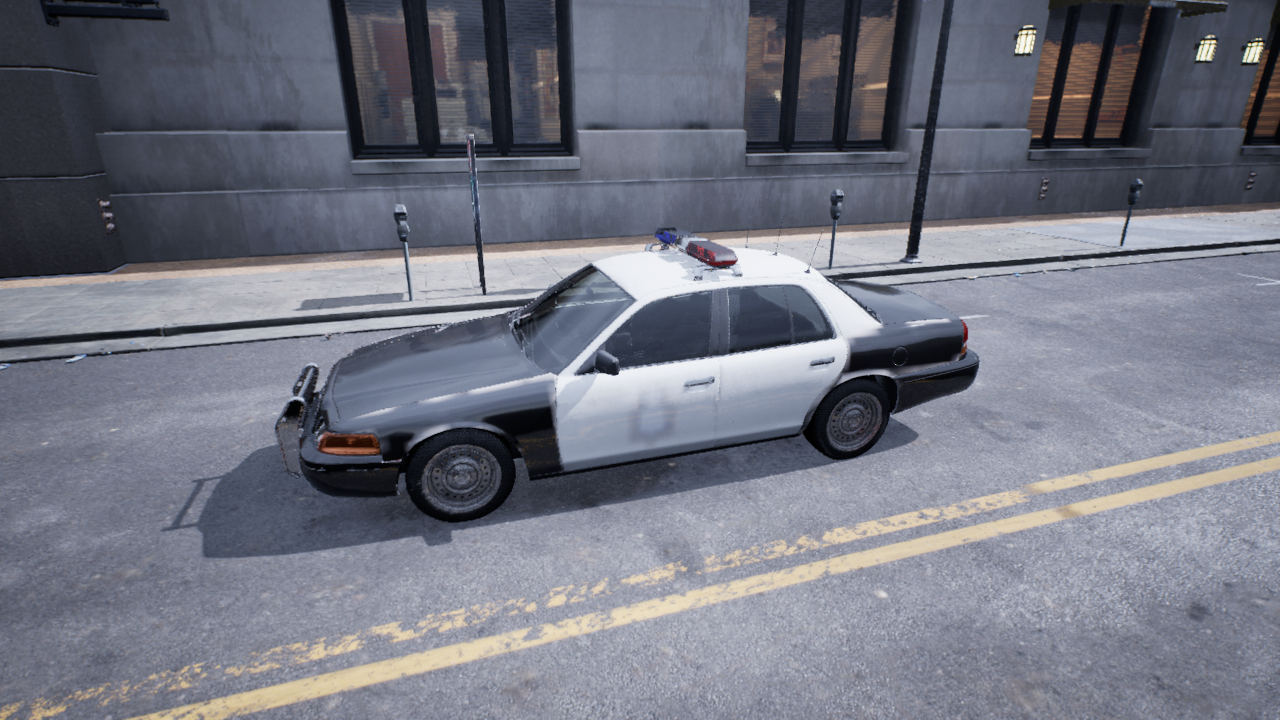
Venue: downtown
Lighting: overcast
Vehicle rig: sedan